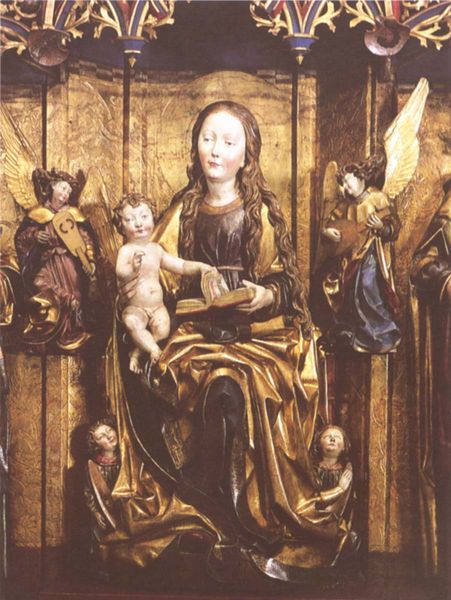
Titel: Thalheimer Altar
Standort: Herstellungsort: Ulm (EU - D - BW)
Institution: Stuttgart, Württembergisches Landesmuseum
Schlagwörter: blau, flügel, hand, nackt, sitzen, holz, rot, barock, bibel, falten, kirche, figur, gewand, gold, haare, mantel, kind, instrumente, musik, locken, engel, skulptur, statue, thron, detail, faltenwurf, plastik, schoß, zeigen, knabe, buch, vergoldet, altar, schnitzerei, heiligenschein, seiten, christus, jesus, pieta, mittelalter, segen, baldachin, heilige, laute, gefasst, heilig, putten, maria, madonna, fassung, sakral, ikone, altarbild, geburt, maßwerk, jesuskind, spätgotik, statur, süddeutsch, altarretabel, spätmittelalter, bildschnitzerei, insturmente, enfel, music, amaria